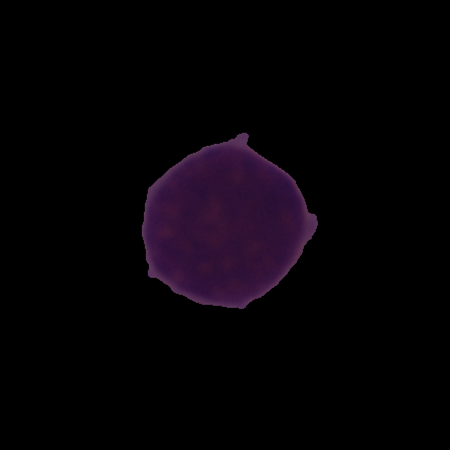
Label: healthy